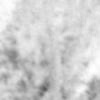
Label: no_change